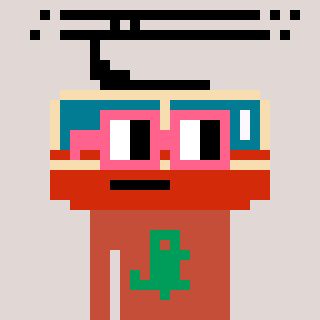
a pixel art character with square pink glasses, a tram wagon-shaped head and a rust-colored body on a warm background